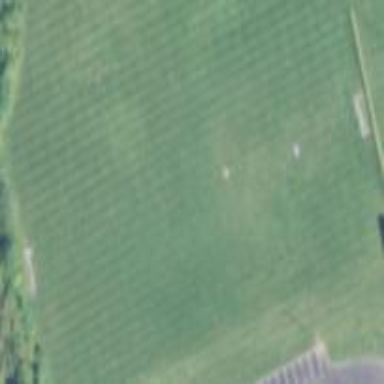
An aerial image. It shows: Soccer pitch for leisureland activities.